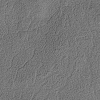
Atmospheric dust classification: not_dusty